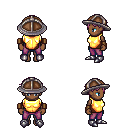
a pixel art fantasy rpg character, female body template, human, dark skin, gold chest armor, magenta pants, pink short bangs hairstyle, chain helm, leather bracers, metal boots, four views (front, back, left, right), 2x2 character sprite sheet, small pixel art, hard edges, no anti-aliasing